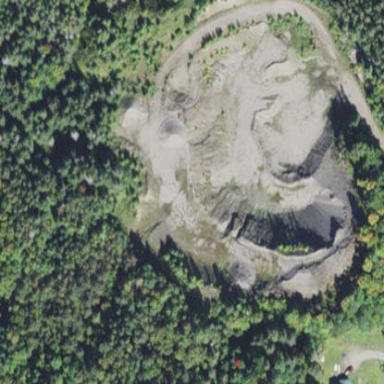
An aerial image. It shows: Quarry area.